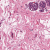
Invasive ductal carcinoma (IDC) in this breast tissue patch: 0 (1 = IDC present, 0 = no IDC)